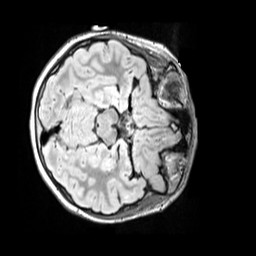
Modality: FLAIR
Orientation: axial
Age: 11
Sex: female
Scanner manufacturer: siemens
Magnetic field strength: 3 T
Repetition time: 5 s
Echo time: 0.388 s